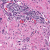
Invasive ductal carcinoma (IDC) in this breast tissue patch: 0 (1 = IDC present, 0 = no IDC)